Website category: sports
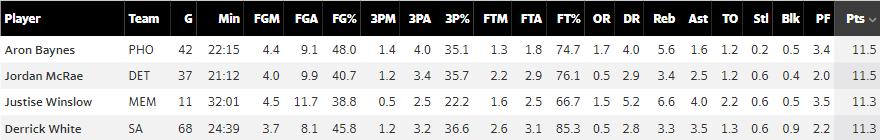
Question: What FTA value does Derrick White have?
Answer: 3.1

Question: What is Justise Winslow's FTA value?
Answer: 2.5

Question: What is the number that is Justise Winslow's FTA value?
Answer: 2.5

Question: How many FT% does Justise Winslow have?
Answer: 66.7

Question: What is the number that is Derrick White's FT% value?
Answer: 85.3

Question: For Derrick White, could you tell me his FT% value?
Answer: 85.3

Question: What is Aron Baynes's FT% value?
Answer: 74.7

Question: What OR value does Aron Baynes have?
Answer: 1.7

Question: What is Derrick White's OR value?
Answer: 0.5

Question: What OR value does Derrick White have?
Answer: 0.5

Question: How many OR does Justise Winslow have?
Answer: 1.5

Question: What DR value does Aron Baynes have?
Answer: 4.0

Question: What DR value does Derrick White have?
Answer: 2.8

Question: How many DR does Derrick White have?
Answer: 2.8

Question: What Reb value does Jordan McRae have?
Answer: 3.4

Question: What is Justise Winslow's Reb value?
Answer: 6.6

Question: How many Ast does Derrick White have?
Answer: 3.5

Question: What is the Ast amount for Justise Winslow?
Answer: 4.0

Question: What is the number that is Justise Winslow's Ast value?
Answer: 4.0

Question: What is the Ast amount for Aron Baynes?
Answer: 1.6

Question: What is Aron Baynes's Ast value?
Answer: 1.6

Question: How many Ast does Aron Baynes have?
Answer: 1.6

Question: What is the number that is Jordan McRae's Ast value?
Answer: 2.5

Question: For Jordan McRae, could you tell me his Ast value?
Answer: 2.5

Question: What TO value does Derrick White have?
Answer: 1.3

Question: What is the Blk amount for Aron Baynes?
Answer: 0.5

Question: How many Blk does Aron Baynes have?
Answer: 0.5

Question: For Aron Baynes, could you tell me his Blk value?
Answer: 0.5

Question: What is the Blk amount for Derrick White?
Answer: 0.9

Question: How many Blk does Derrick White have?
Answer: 0.9

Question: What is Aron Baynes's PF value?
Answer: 3.4

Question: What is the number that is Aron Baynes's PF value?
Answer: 3.4

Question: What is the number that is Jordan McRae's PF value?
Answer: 2.0

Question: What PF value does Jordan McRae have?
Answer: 2.0

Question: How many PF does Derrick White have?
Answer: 2.2

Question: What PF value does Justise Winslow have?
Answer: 3.5

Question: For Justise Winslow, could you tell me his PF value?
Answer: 3.5

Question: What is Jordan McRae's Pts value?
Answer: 11.5

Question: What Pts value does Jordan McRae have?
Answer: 11.5

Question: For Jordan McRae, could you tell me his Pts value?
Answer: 11.5